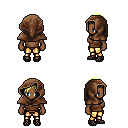
a pixel art fantasy rpg character, female body template, human, dark skin, brown sleeveless shirt, gold greaves, gold long bangs hairstyle, cloth hood, ghillies, four views (front, back, left, right), 2x2 character sprite sheet, small pixel art, hard edges, no anti-aliasing